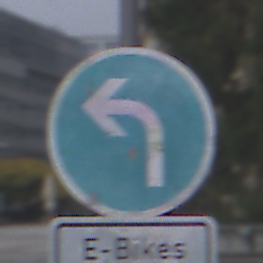
Verkehrszeichen: VorgeschriebeneFahrtrichtungLinks
Zusatzzeichen unten: BesondereFahrzeugeUndTransportgueter13
Umgebung: Outdoor, Urban
Tageszeit: Midday
Wetter: Overcast
Licht: Natural
Jahreszeit: NotSpecified
Kontrast: LowContrast